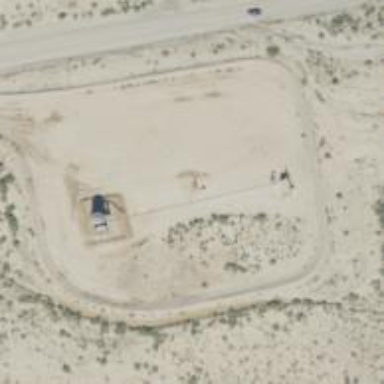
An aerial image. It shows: Petroleum well that is man-made.